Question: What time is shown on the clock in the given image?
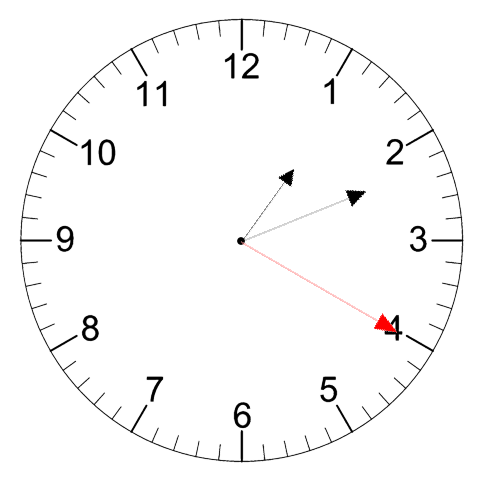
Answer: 01:11:20